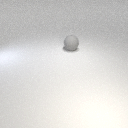
large gray rubber sphere